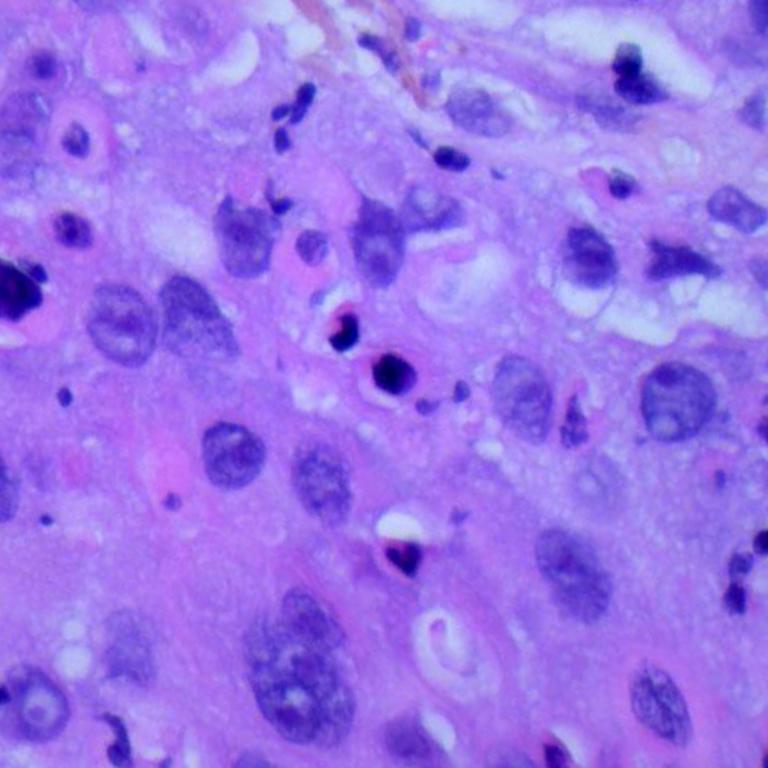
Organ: lung
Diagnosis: squamous carcinomas